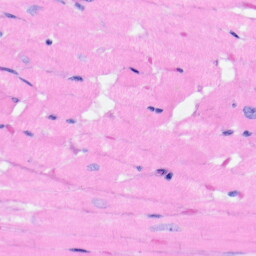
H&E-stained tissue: Heart